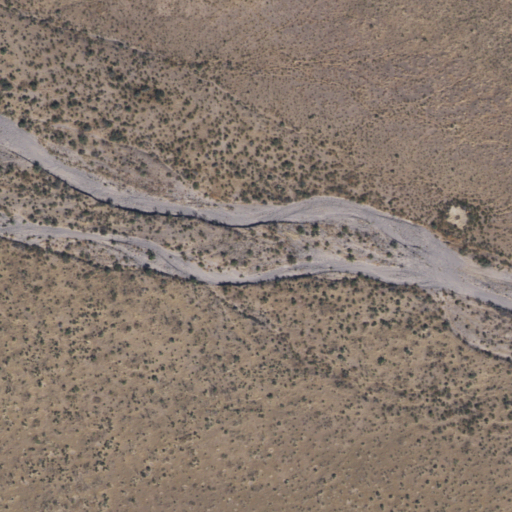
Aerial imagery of valley in Arizona named Old Camp Canyon containing shrub and grassland